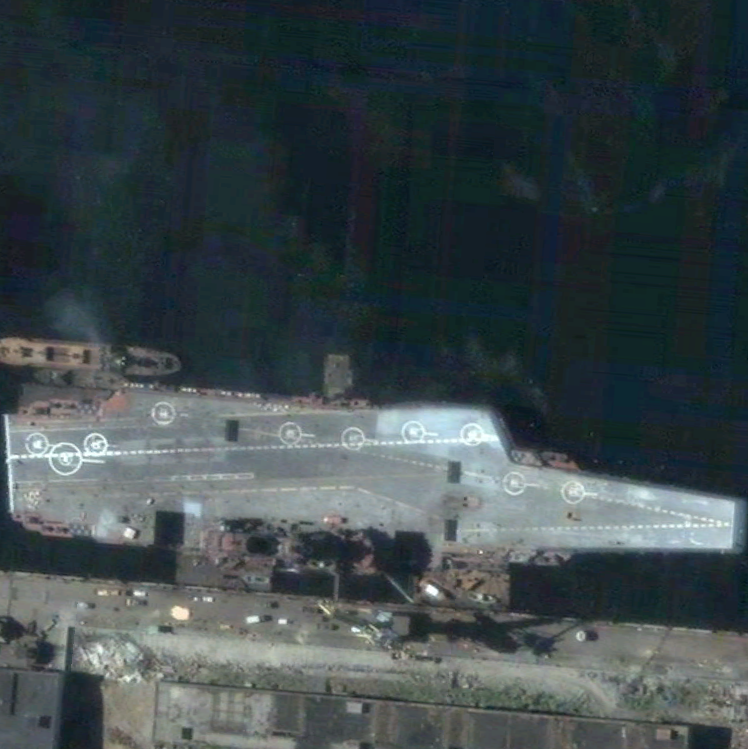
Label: aircraft_carrier